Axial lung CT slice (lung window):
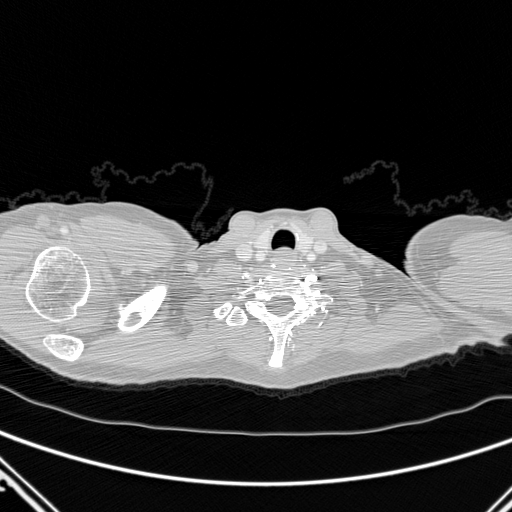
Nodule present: no